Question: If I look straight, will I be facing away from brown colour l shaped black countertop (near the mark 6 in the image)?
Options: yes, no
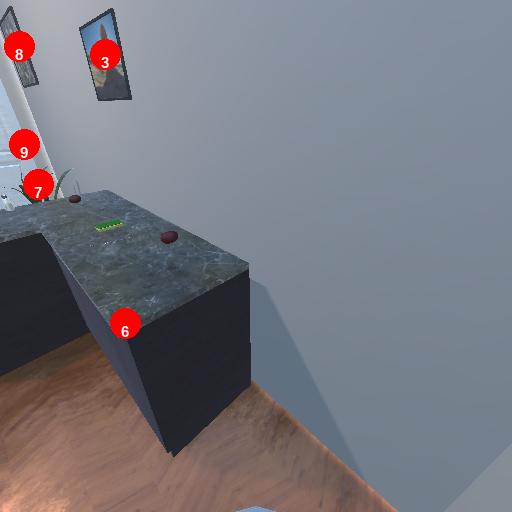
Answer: yes